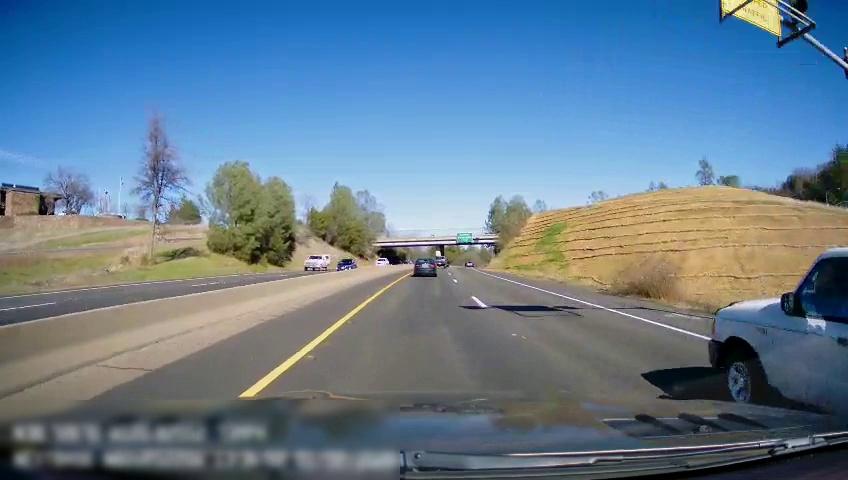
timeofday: Day
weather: Sunny
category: Drivable Space
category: Drivable Space
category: Vehicles | SUV
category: Vehicles | Car
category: Vehicles | SUV
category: Vehicles | Car
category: Vehicles | Truck
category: Vehicles | Truck
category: Vehicles | SUV
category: Lanes | Current Lane
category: Lanes | Current Lane
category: Lanes | Alternate Lane
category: Lanes | Opposite Lane
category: Lanes | Opposite Lane
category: Traffic | Signs